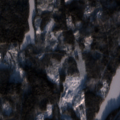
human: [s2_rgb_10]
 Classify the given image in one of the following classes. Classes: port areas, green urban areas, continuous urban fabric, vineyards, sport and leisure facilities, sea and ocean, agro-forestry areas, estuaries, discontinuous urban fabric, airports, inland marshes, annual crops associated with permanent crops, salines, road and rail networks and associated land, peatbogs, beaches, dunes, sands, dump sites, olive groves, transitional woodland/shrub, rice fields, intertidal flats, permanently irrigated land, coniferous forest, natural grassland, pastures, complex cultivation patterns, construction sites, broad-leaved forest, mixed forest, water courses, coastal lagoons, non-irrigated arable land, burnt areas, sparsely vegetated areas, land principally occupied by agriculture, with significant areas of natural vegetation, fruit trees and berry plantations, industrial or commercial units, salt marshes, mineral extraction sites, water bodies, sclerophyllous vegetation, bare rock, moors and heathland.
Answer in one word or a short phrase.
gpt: broad-leaved forest, coniferous forest, mixed forest, transitional woodland/shrub